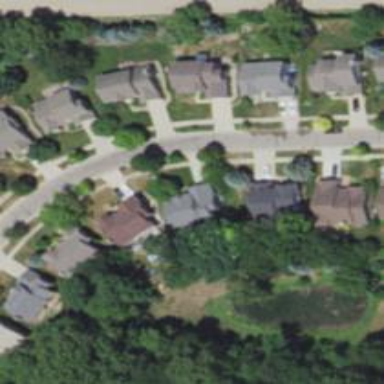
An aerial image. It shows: Neighborhood.